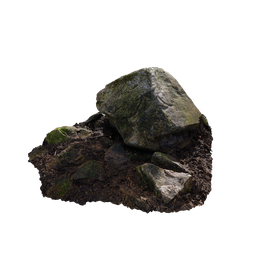
Label: nature